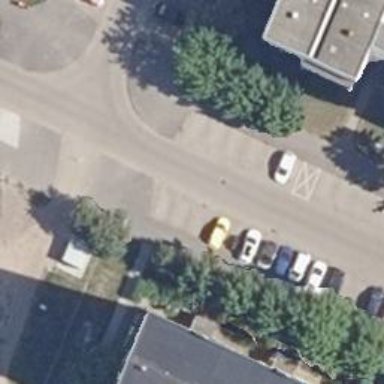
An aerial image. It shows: Residential road with sidewalks on both sides. There is perpendicular parking along the street side.